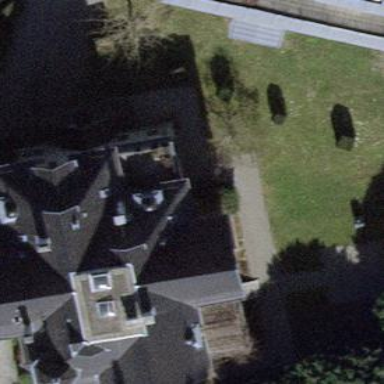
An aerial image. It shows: Building with tiled roof.